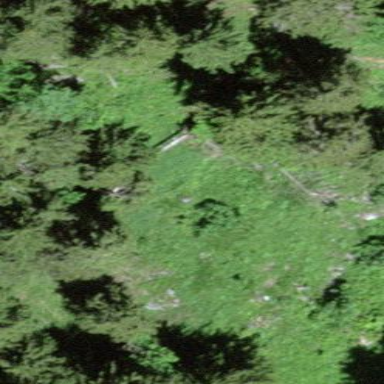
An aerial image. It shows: Forest area.